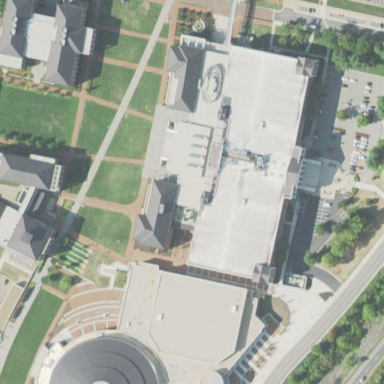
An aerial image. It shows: View of university building.